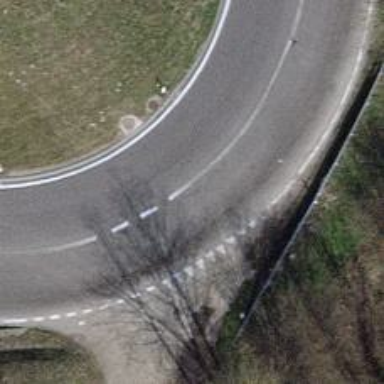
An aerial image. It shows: Asphalt road with primary highway designation. There is dedicated cycle lane on the left.